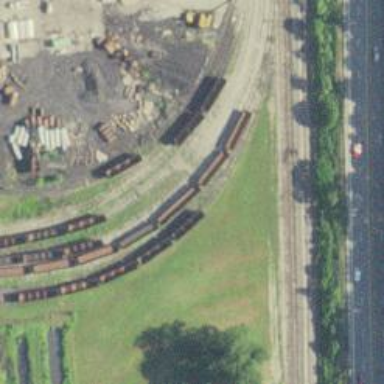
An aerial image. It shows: Rail spur service.